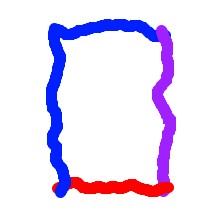
Shape: rectangle